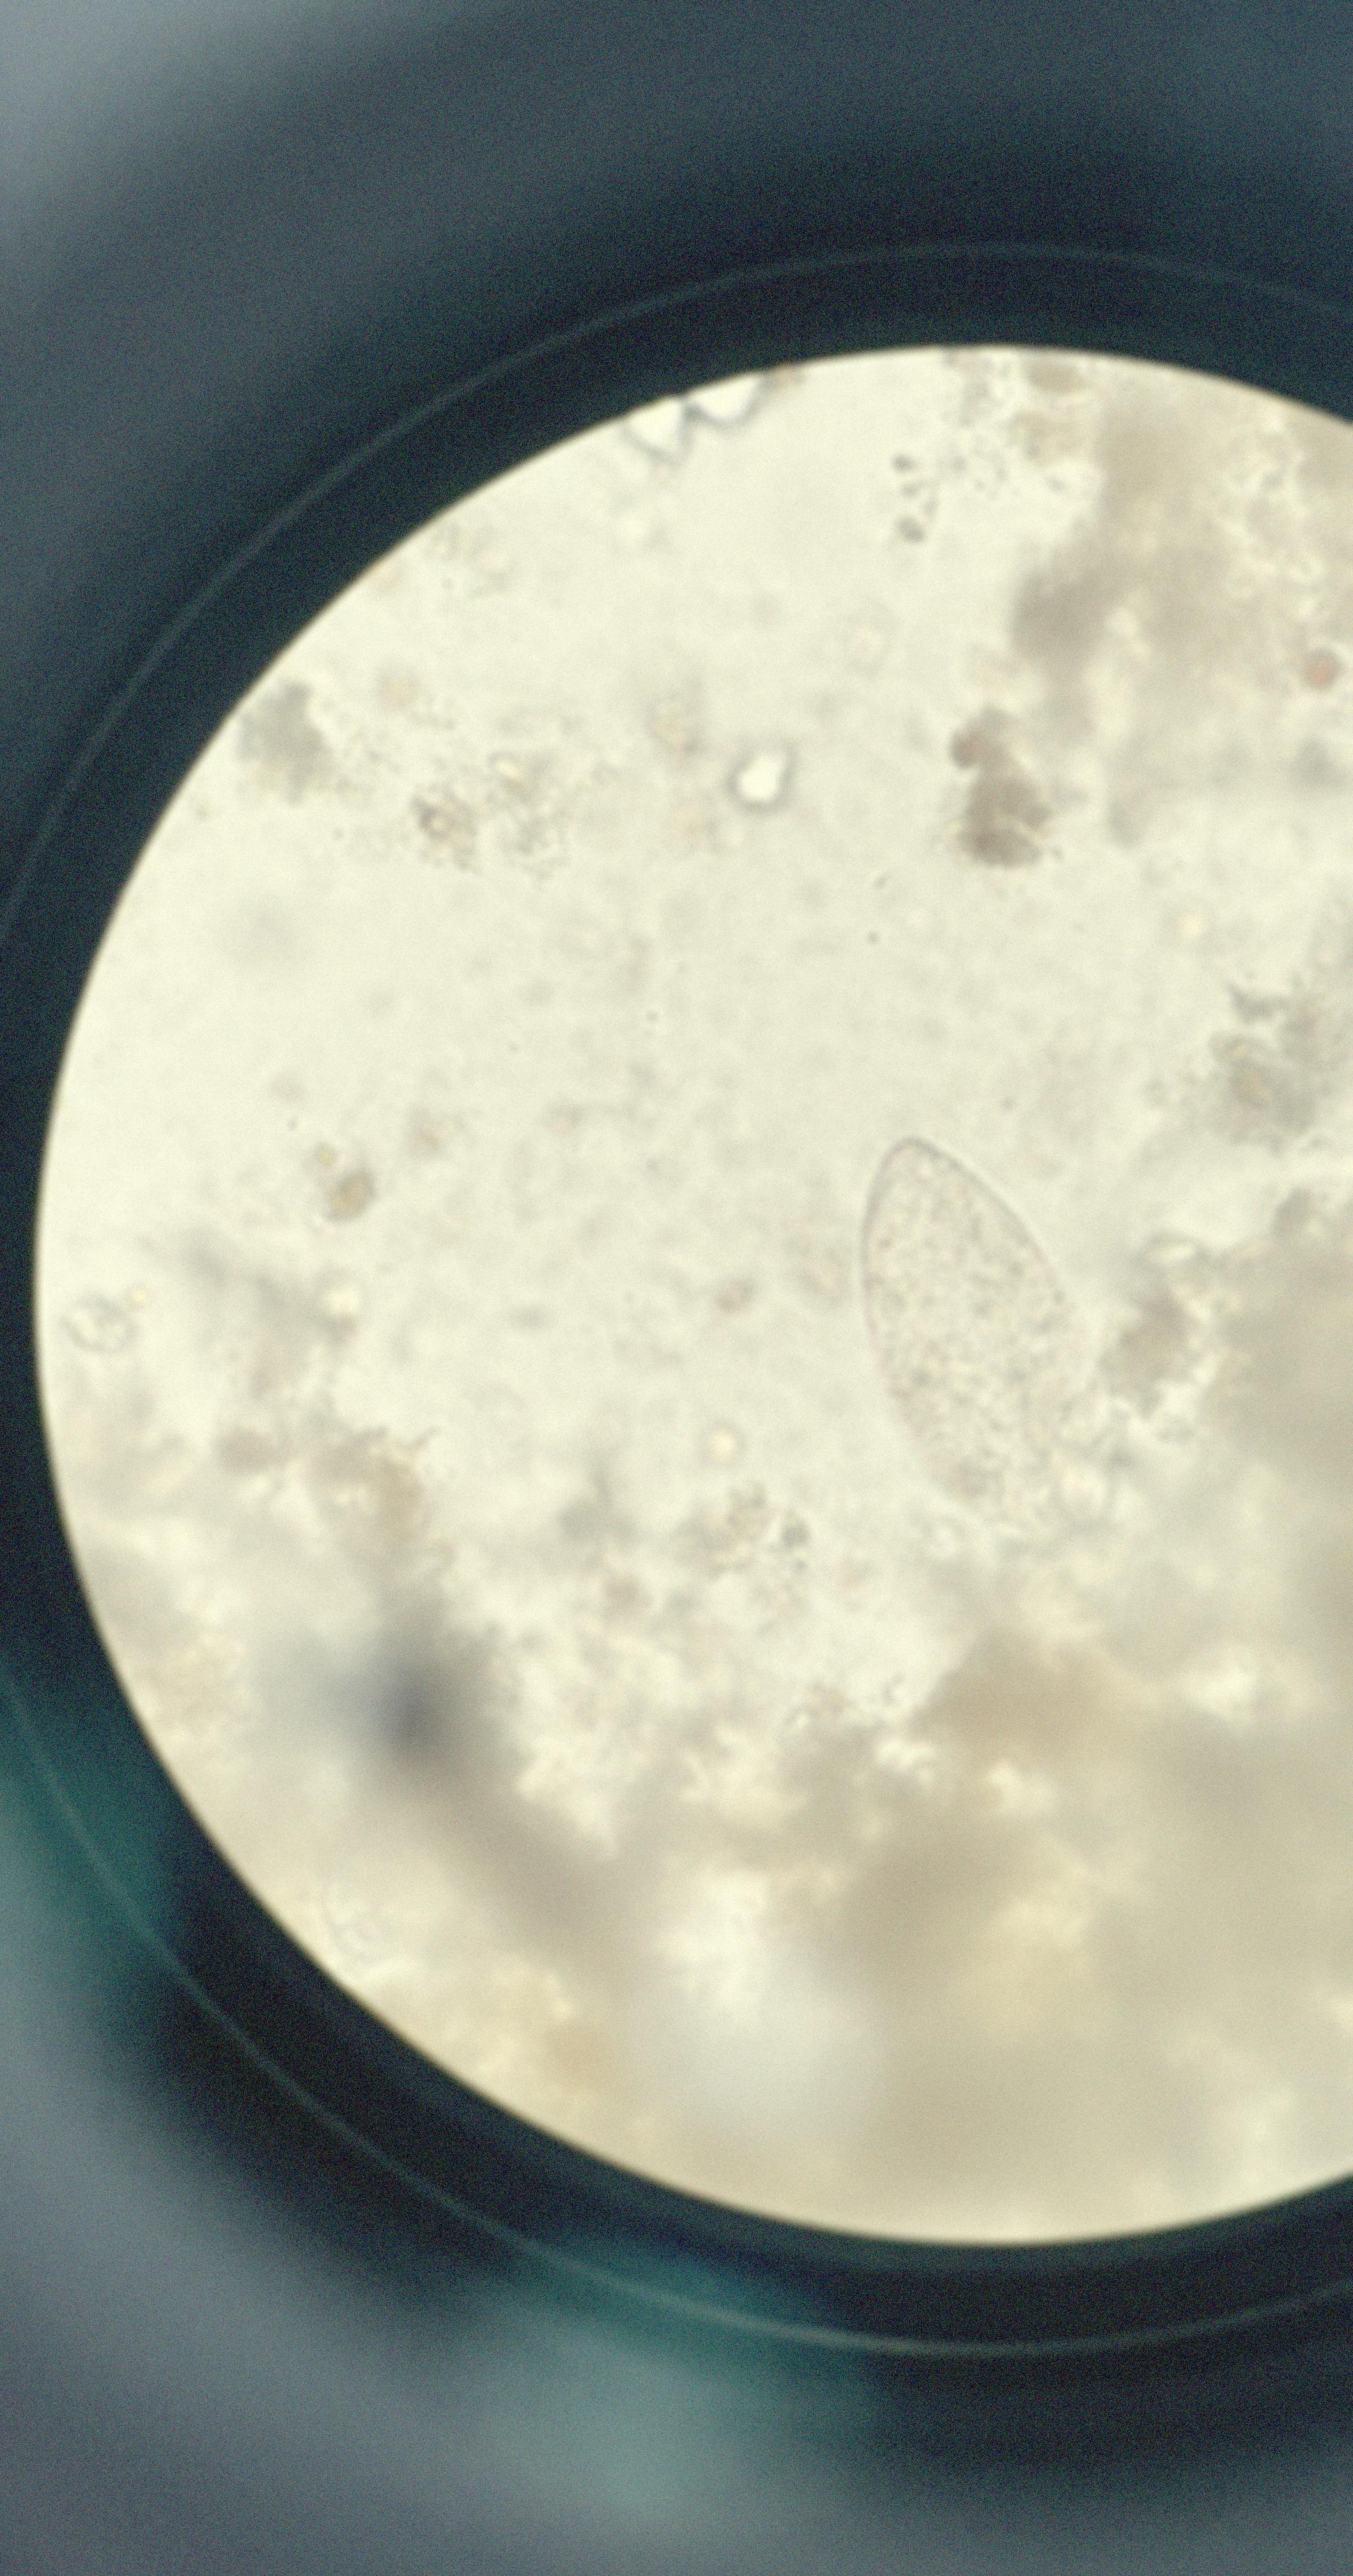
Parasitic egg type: Fasciolopsis buski